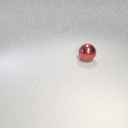
large red metal sphere